Question: What is the reading of the measurement in the image?
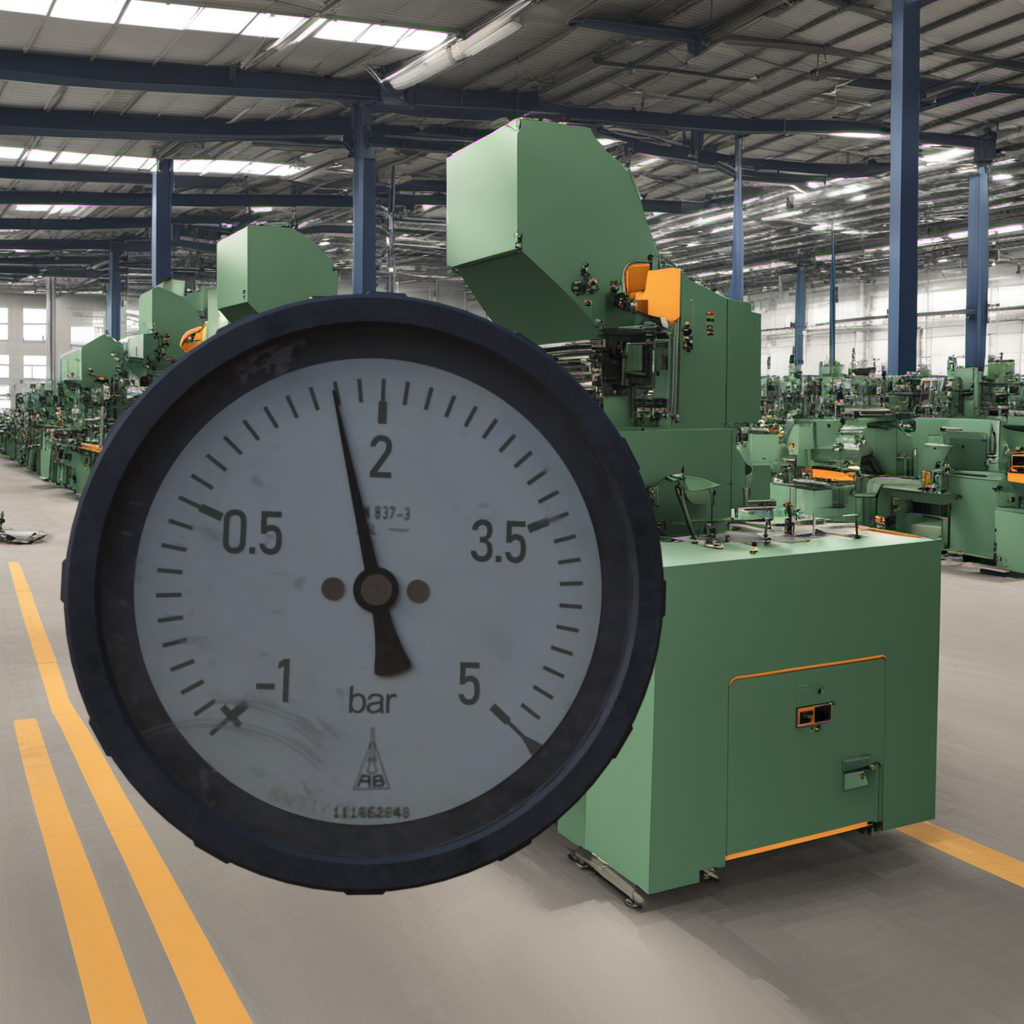
Answer: The result is 1.68
Question: What is the value range of the measurement in the image?
Answer: The range is from -1 to 5
Question: What is the minimum and maximum reading range of this measurement?
Answer: The minimum value is -1 and the maximum value is 5